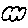
Label: cloud